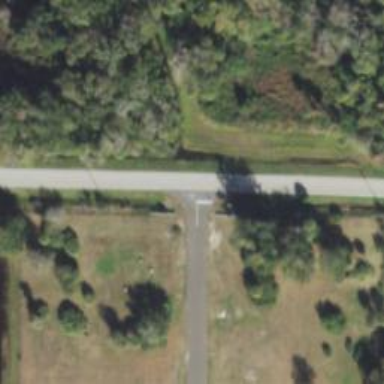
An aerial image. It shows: Stop road.